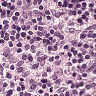
Metastatic tissue present: no